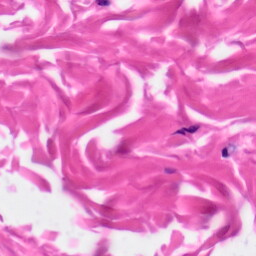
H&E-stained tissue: Skin